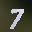
Label: 7